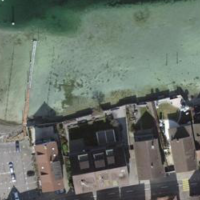
EUNIS habitat code: 14
Species observed at this site:
Aesculus hippocastanum